Field crop: maize
Growth stage: 2
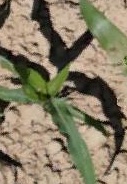
Species: maize